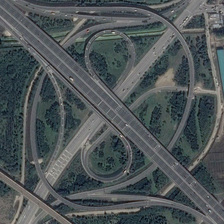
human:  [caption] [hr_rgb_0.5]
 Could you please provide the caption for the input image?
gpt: many green plants are near a viaduct with some cars .

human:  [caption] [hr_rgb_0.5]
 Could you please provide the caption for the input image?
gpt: many green plants are near a viaduct with some cars .

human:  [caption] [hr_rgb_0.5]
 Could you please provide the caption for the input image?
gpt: many green plants are near a viaduct with some cars .

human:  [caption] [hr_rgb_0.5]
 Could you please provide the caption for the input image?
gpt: many green plants are near a viaduct with some cars .

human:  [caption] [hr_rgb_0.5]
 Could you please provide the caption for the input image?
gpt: many green plants are near a viaduct with some cars .